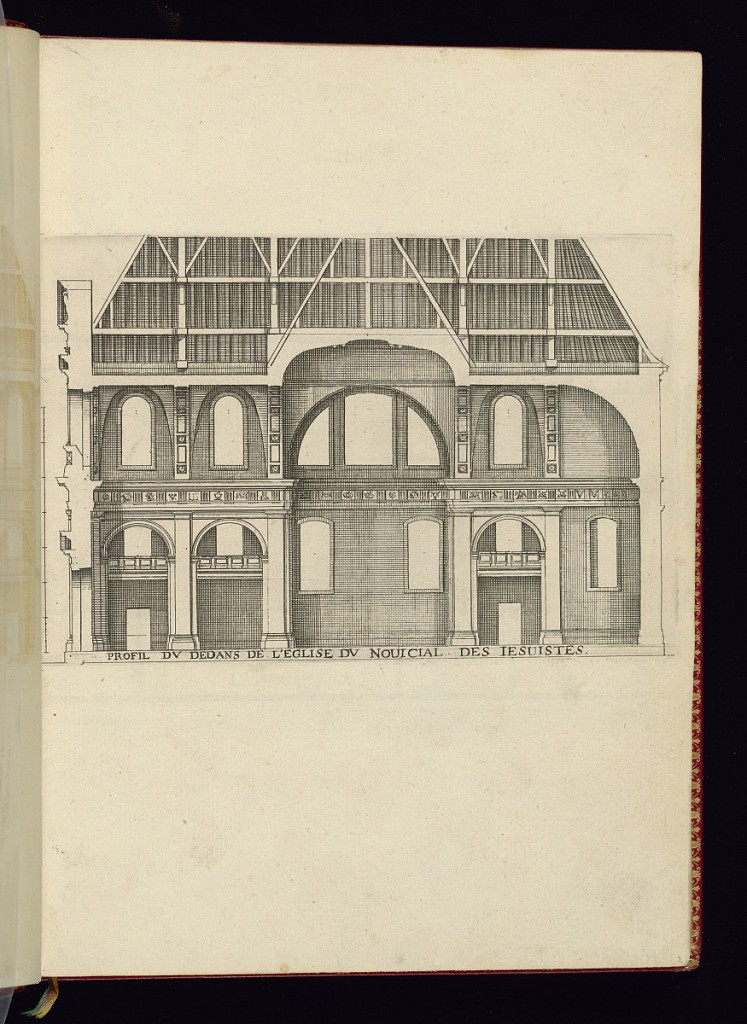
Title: Profil du dedans de l’église du Novicial des Jesuistes
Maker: Jean Marot, French, 1619 - 1679
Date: ca.1635–ca.1660
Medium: Etching on laid paper
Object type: Print
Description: An architectural section of a church interior; details include a frieze. The plate is titled.